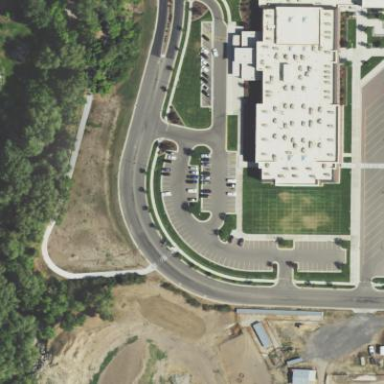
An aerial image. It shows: Parking area.